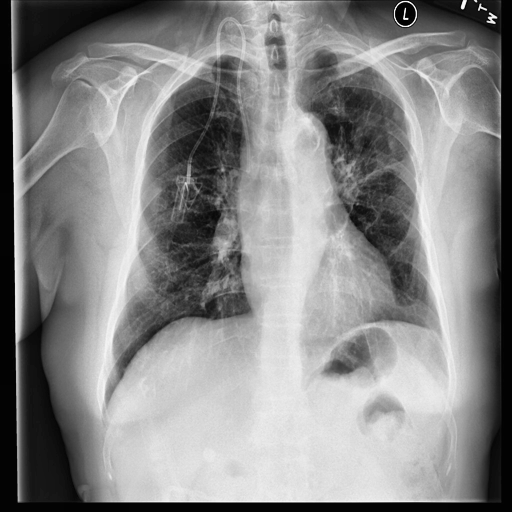
Finding: NORMAL